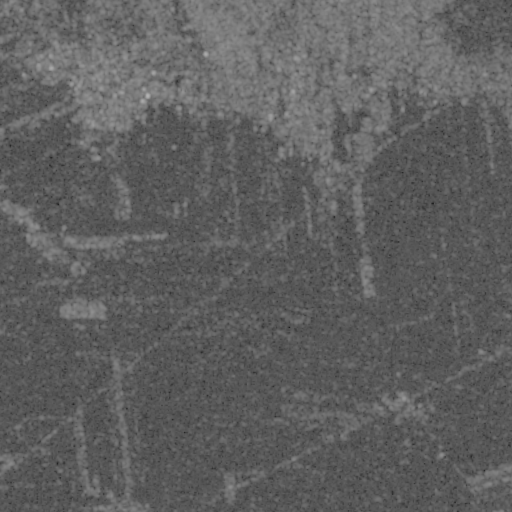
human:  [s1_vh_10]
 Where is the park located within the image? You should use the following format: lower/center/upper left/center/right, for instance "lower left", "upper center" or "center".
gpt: The park is located in the upper left of the image.
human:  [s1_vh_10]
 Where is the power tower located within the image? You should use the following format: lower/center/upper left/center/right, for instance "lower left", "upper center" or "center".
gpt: The power tower is located in the lower right of the image.
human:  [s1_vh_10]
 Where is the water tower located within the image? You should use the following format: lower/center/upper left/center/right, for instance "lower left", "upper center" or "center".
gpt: The water tower is located in the upper left of the image.
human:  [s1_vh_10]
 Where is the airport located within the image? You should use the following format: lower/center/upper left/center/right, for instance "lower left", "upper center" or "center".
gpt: There is no airport in the image.

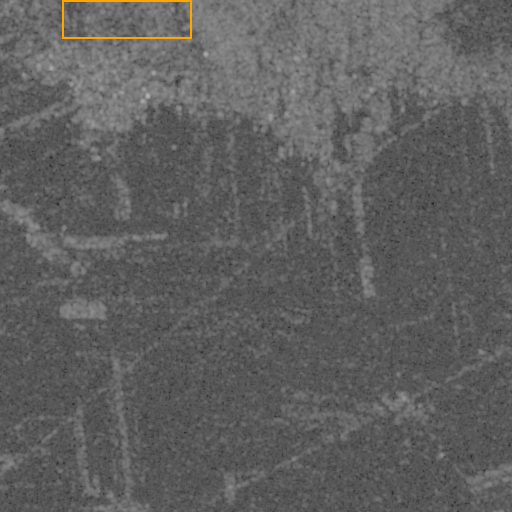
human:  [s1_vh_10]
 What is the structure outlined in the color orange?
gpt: The structure outlined in orange is a crop field.
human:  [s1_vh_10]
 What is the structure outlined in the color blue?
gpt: There is no blue outline.